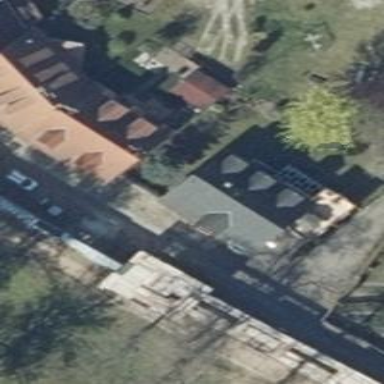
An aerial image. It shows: Residential building with gabled roof. The roof is dark grey in color and oriented along the structure.